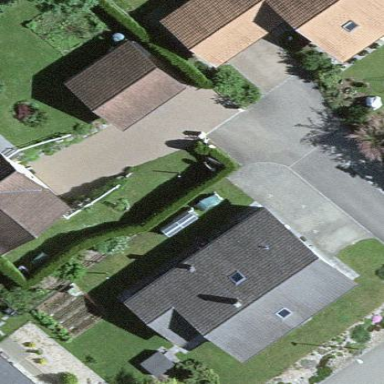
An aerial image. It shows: Residential building.